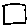
Label: square